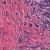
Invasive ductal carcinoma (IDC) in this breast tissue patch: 1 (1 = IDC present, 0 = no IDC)